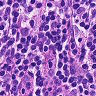
Metastatic tissue present: no